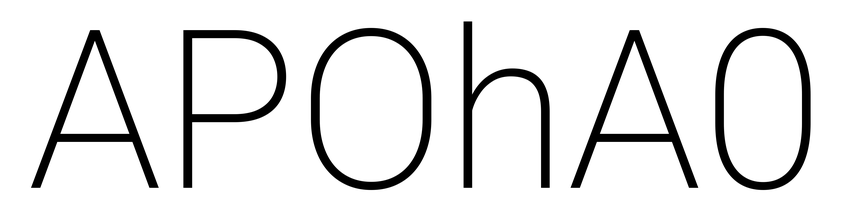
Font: Roboto_ExtraLight